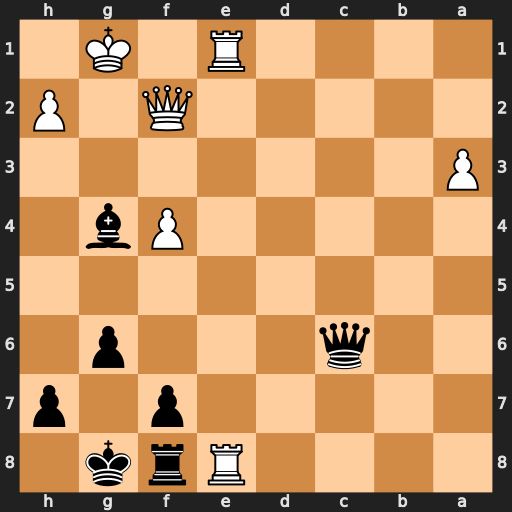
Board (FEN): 4Rrk1/5p1p/2q3p1/8/5Pb1/P7/5Q1P/4R1K1
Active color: b
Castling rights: -
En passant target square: -
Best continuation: Rxe8 Rxe8+ Qxe8